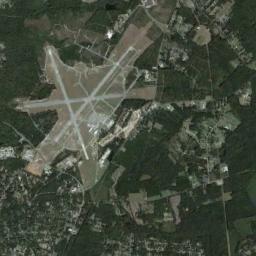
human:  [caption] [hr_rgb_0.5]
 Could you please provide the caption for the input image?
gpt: The airport has three staggered runways .

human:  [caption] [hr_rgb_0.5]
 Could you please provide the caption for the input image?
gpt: An airport surrounded by green areas and residential areas .

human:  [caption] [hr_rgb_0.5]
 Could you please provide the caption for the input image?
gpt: An airport with some staggered runways in the forest and some villages beside .

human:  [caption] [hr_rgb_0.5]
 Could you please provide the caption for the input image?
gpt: An airport is surrounded by many buildings and fields .

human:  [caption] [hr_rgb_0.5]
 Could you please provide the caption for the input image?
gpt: The airport is surrounded by grass .